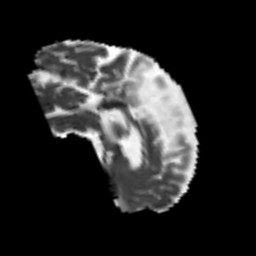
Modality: MD
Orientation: sagittal
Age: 55
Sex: male
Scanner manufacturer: siemens
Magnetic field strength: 3 T
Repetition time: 4.987 s
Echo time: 0.0792 s